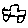
Label: car